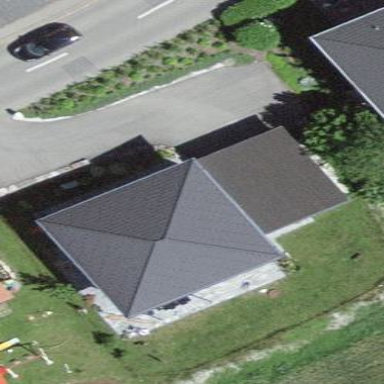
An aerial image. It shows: Building with pyramidal-shaped roof.